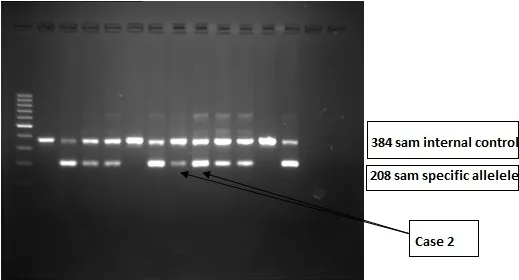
ARMS-PCR method for the detection of V617F mutation in JAK 2 gene low level positive for Case 2. 1st lane - Molecular weight marker (of 100 samples/ s in 100s); 2nd 9th lane - Pacient samples 2 lanes for each pacient; 10th - 11th lane - Positive control; 12th-13th lane - Negative control; 14th-15th - Blank. The first lane of each patient is mutant allele (JAK2 V617F) and the 2nd is the normal allele (wildtype JAK2).
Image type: radiology (x_ray)